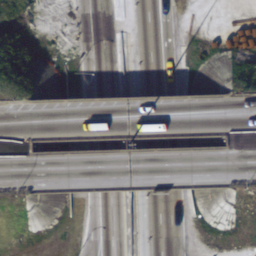
Label: overpass